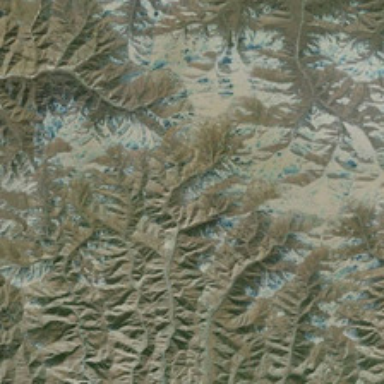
It is a piece of yellow mountain .